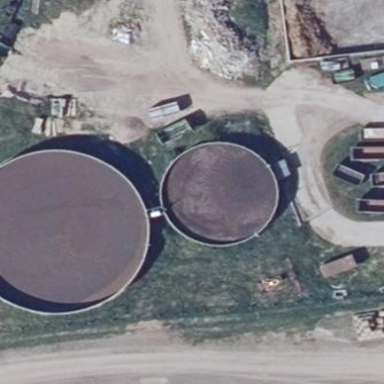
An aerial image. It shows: Storage tank that is man-made.